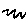
Label: zigzag